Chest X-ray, AP view. Patient: 55 years old, sex M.
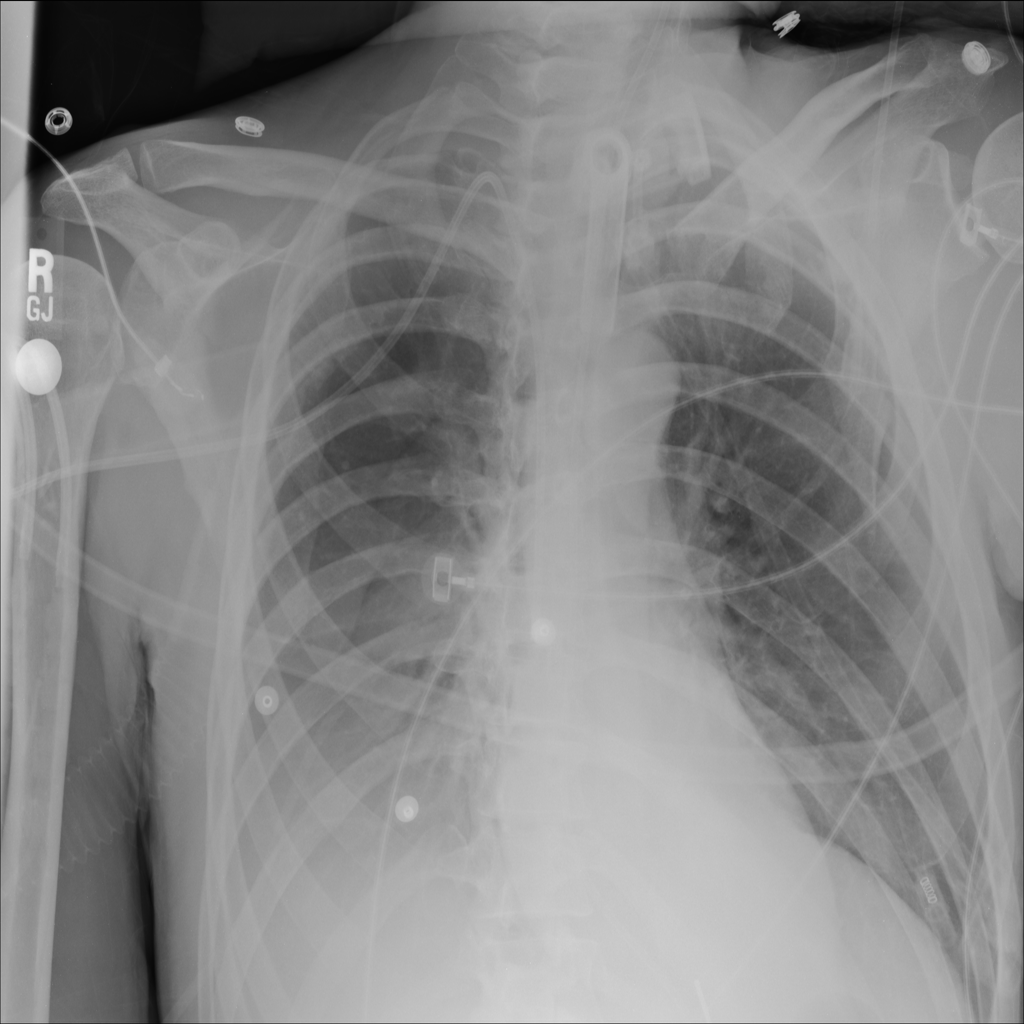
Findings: Effusion